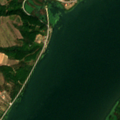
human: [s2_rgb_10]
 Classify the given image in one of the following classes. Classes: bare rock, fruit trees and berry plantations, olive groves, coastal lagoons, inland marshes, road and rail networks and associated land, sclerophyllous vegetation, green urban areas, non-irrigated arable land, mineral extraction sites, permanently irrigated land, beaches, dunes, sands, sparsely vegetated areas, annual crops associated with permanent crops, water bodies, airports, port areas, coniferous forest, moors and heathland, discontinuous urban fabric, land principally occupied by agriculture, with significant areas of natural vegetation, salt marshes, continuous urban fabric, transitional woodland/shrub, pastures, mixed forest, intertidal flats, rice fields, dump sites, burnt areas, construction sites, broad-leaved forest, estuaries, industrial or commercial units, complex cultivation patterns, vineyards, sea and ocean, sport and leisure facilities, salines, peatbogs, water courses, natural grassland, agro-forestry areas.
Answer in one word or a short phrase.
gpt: discontinuous urban fabric, complex cultivation patterns, land principally occupied by agriculture, with significant areas of natural vegetation, water courses